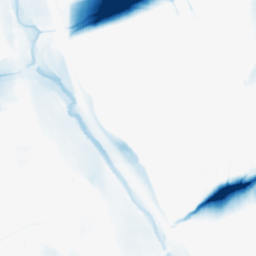
Category: morphological
Decomposition family: morphological_square
Decomposition parameters: operation: closing
size: 50
Upsampling method: quartic
Upsampling parameters: scale: 2
Upsampling scale: 2